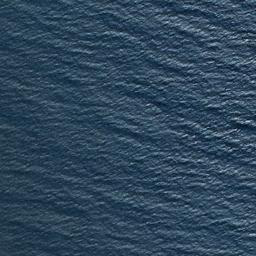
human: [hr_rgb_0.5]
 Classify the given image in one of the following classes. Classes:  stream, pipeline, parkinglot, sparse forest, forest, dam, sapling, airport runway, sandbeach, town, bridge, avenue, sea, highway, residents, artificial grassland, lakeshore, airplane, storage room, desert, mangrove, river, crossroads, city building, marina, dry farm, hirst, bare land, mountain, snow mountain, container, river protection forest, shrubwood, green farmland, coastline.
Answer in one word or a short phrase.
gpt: sea